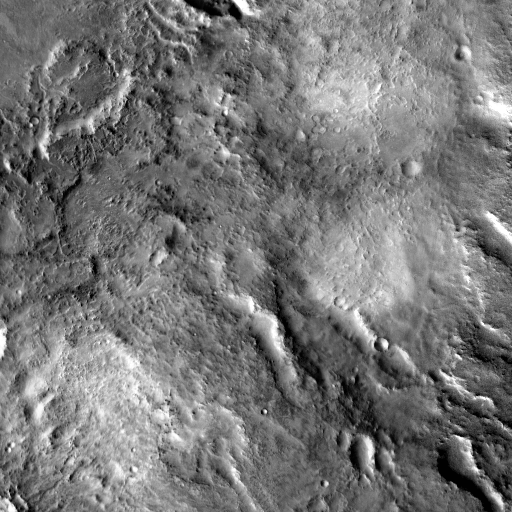
Crater classes present: Background, Other, Buried, Secondary